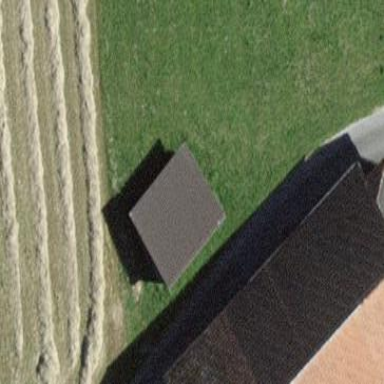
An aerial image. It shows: Barn.